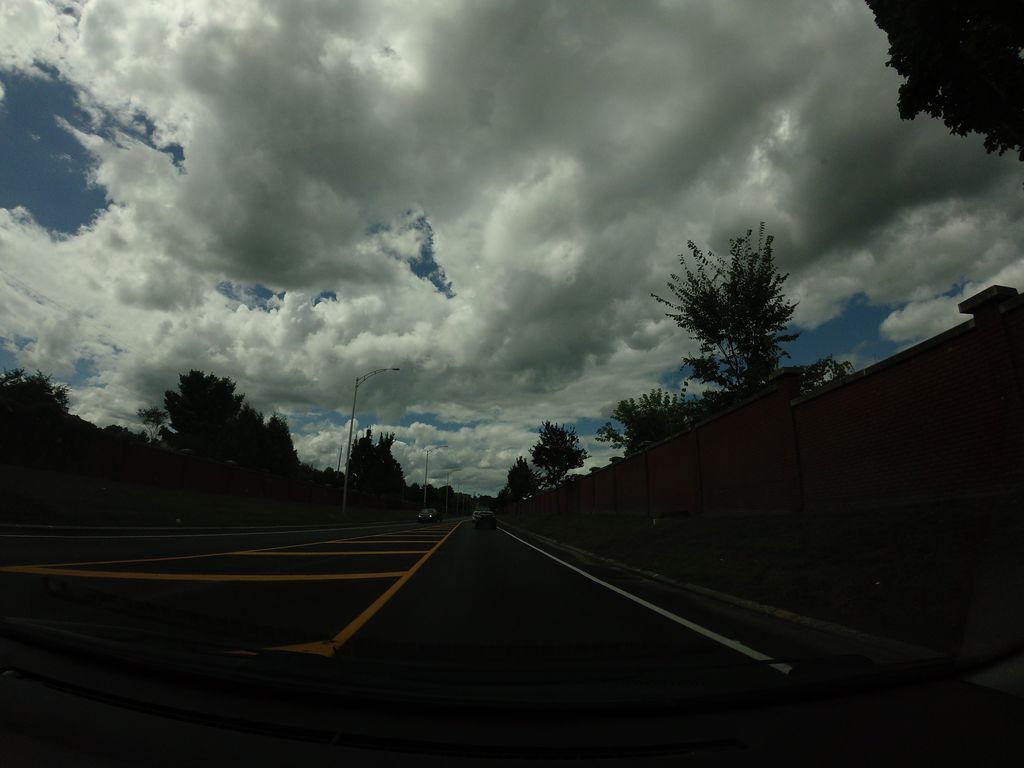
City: ottawa-gatineau